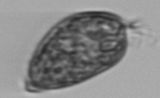
Label: Prorocentrum_micans